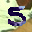
Label: 5